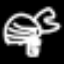
Label: frog